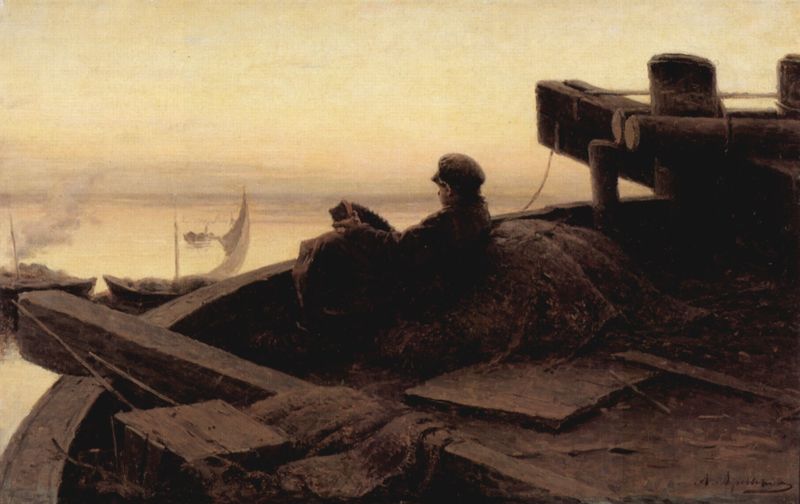
Titel: An der Wolga
Künstler: Abram Jefimowitsch Archipow
Standort: Sankt Petersburg
Institution: Staatliches Russisches Museum
Schlagwörter: dunkel, gemälde, hand, himmel, mann, meer, schatten, wasser, weiß, wolken, fluss, gelb, landschaft, ocker, see, sitzen, ufer, äste, abend, braun, grau, hell, hintergrund, holz, hut, licht, rücken, schwarz, ausblick, blick, schnee, tuch, wolke, beige, malerei, kappe, mütze, leinen, mensch, stein, bild, instrument, signatur, öl, ast, ferne, horizont, sonnenaufgang, stamm, weite, einsam, pastos, qualm, rauch, sonne, mantel, realismus, stoff, stoffe, tücher, decke, kind, musik, england, rosa, boot, boote, sack, aussicht, schiff, schiffe, segel, segelboot, segelschiffe, ansicht, fischer, leine, mast, netze, segelschiff, säcke, flächen, nebel, sonnenuntergang, monochrom, winter, sigantur, grisaille, bug, hafen, ladung, kai, masten, friedrich, romantik, dampf, planken, reling, seile, steg, tau, untergang, spielen, detail, lesen, angelehnt, melancholie, pastellfarben, balken, menzel, bretter, junge, abendrot, segelboote, taue, betrachter, ozean, fotografie, fotorealismus, lappen, buch, mole, pfahl, beton, fracht, seil, oberfläche, monochromie, rückenfigur, brett, matrose, kiste, baskenmütze, betrachten, seefahrt, fernweh, sehnsucht, diagonale, passagier, deck, schirmmütze, gewebe, netz, fischernetze, bolen, mehr, horizint, bohle, planke, akkordeon, schifferklavier, ziehharmonika, vierkant, mütz, akordeon, kaspar david friedrich, arkordeon, blanke, bole, plnken, seglschiff, strohsack, mptze, 1800, arkordion, akkordion, netzhaufen